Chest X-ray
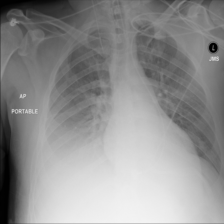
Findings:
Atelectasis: negative
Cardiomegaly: negative
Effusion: negative
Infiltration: negative
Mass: negative
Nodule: negative
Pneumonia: negative
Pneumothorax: negative
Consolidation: negative
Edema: negative
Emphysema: negative
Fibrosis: negative
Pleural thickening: negative
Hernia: negative